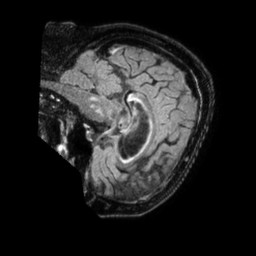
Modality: FLAIR
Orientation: sagittal
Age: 68
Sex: female
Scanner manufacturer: philips
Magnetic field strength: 1.5 T
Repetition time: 4.8 s
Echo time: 0.3379 s